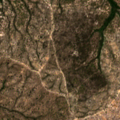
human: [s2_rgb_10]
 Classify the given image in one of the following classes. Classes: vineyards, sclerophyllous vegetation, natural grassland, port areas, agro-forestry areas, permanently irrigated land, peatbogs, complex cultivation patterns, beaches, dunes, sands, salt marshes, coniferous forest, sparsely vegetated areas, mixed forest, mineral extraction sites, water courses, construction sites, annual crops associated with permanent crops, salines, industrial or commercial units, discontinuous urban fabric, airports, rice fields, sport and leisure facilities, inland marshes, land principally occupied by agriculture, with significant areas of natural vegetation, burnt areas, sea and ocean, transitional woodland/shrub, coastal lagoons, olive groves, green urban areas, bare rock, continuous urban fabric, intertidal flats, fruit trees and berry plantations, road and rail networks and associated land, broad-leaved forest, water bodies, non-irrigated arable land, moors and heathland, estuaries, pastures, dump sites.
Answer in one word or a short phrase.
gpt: broad-leaved forest, mixed forest